Question: I'm using some scala code taken from a Scala courers on coursera :
'''
package src.functional.week4
abstract class Boolean {
def ifThenElse<URL>: T
def && (x: => Boolean): Boolean = ifThenElse(x, false)
}
'''
The line 'def && (x: => Boolean): Boolean = ifThenElse(x, false)' gives this compile time error :
> type mismatch; found : scala.Boolean(false) required:
src.functional.week4.Boolean
Here is the code snippet from the video :

Do I need to change the code in order for it to compile ?
When I create the new 'false' object using
'''
object false extends Boolean {
def ifThenElse<URL> = e
}
'''
I receive the error :
> Multiple markers at this line
- identifier expected but 'false' found.
I am defining the object within the the same class as 'abstract class Boolean'. I am unable to create a new object of type 'false' as the Eclipse IDE does not allow this.
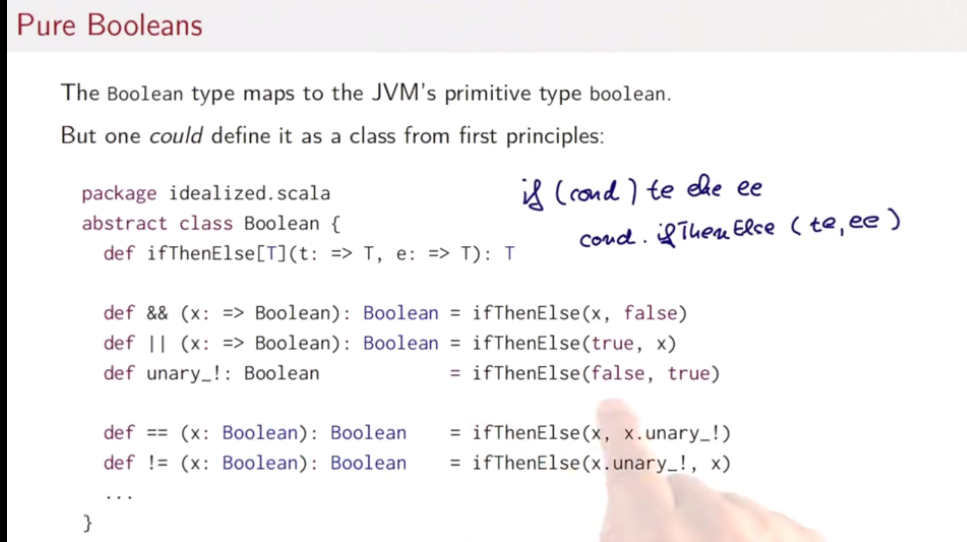
Answer: Your code (and Martin's) defines a new 'Boolean' even though it's pre-defined / built-in in Scala.
The problem you're encountering is that you have not defined a new 'false' to supercede the built-in 'false' and the built-in 'false' is not compatible with your re-defined 'Boolean'.